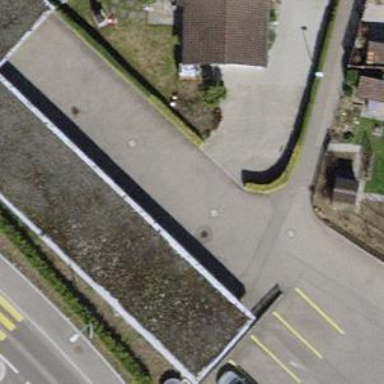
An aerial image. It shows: Hedge acting as barrier.